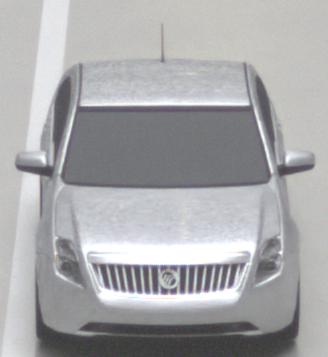
Make: Mercury
Model: Milan
Detailed model: -
Model produced from: 2009
Model produced until: 2010
Doors: 4
Color: white
Road condition: wet road
Daytime: midday
Contrast: medium contrast